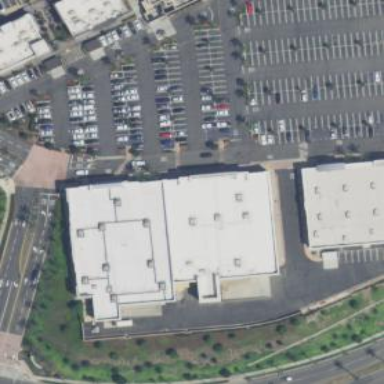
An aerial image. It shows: Retail building near golf course.